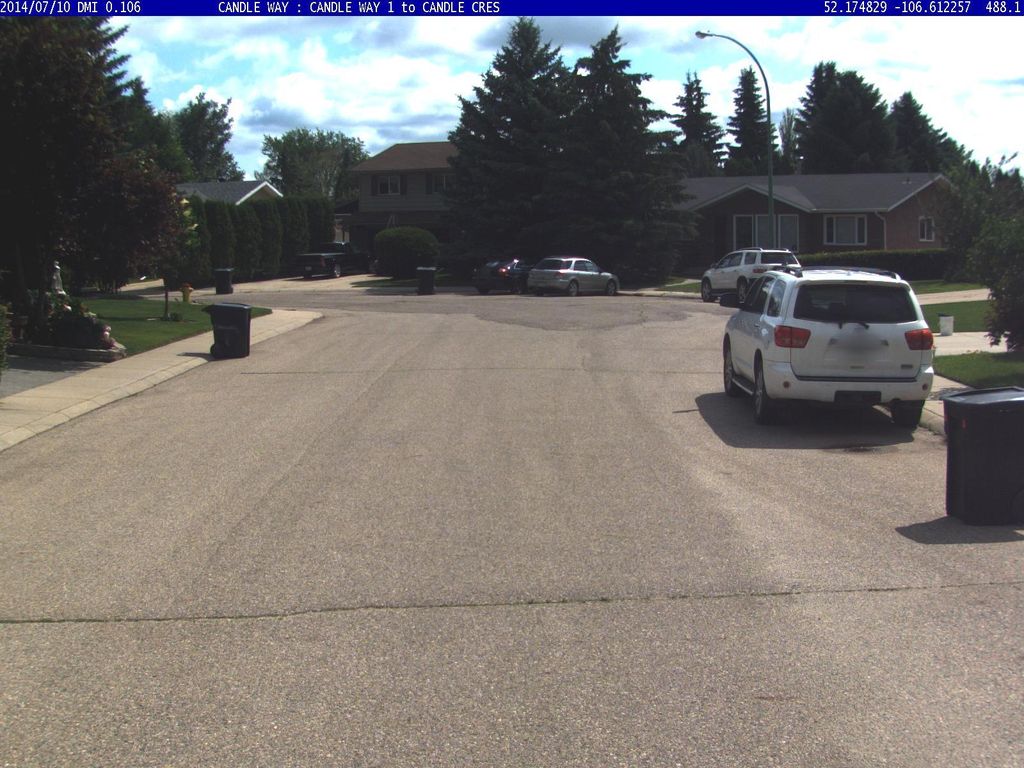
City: saskatoon